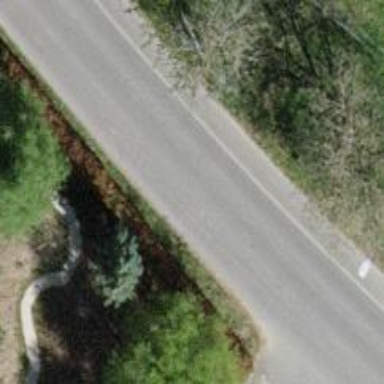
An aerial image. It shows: Unclassified road.